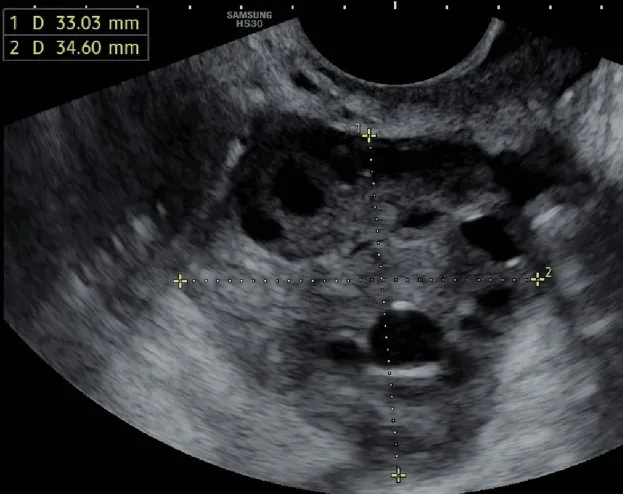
Transvaginal sonography image of the patient's right ovary on day two of the menstrual cycle.
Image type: radiology (ultrasound)